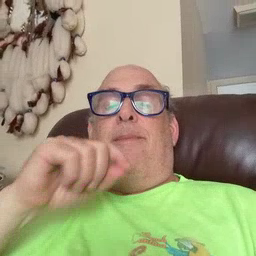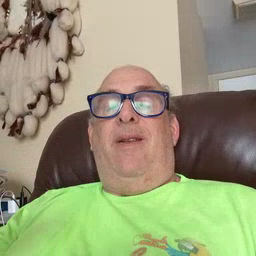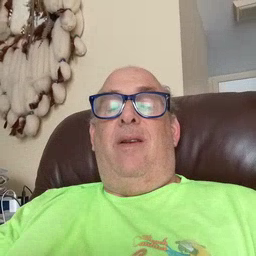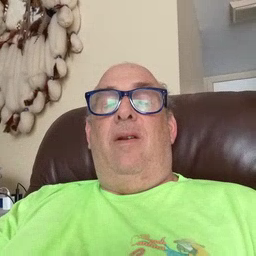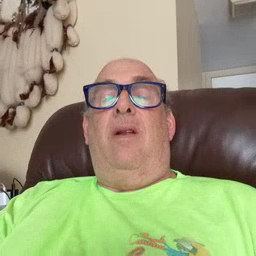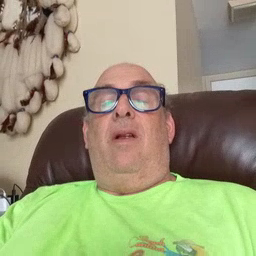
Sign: pen